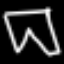
Label: pants